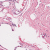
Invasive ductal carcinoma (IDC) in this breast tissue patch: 0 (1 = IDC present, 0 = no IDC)